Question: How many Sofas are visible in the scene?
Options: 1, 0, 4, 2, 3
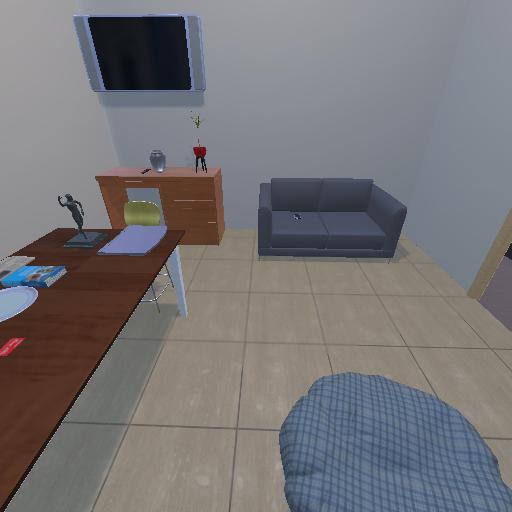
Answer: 1